Interaction volume radius: 5 \u00c5
Interaction volume height: 15 \u00c5
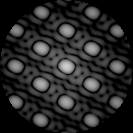
Disorder parameter: 0.003725